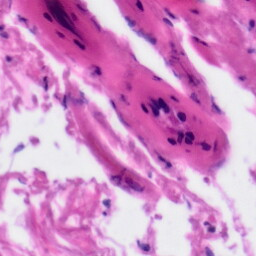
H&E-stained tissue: Tonsil